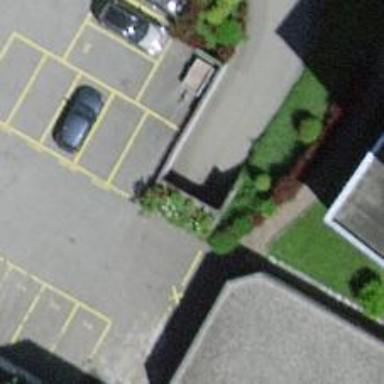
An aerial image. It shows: Parking entrance.